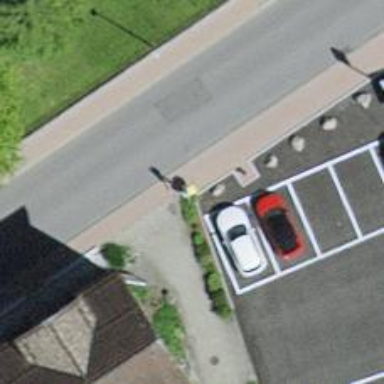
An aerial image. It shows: Post box.